Current action and preconditions to check: trajectory_clear

Your task: For each precondition in the list above, predict whether it will hold at this action.

Consider the current scene as observed from the mobile robot's camera, and analyze the predicted future states of all dynamic agents (e.g., people, animals, vehicles, or any moving entities) within the NEXT SECOND.

IMPORTANT: Only answer "very likely" if you are absolutely certain—based on strong, clear evidence—that a dynamic agent will violate the precondition in the predicted future state. Do NOT answer "very likely" for unlikely, ambiguous, or low-probability risks.

Ask yourself for each precondition: Is there a high probability, with clear and convincing evidence, that the predicted future states of any dynamic agent will interfere with the predicted future state of the currently executing action within the NEXT SECOND, causing that precondition to fail?

Assess the risk level based on these predictions. Use "likely" or "very likely" if motions create a clear risk of interference.

Use "neutral" or "improbable" if agents are nearby but their predicted paths are clearly diverging or non-conflicting.

Failure Risk Categories: "very improbable", "improbable", "neutral", "likely", "very likely"

Answer Format: Output ONLY the probability_of_failure value from these categories: "very improbable", "improbable", "neutral", "likely", "very likely"

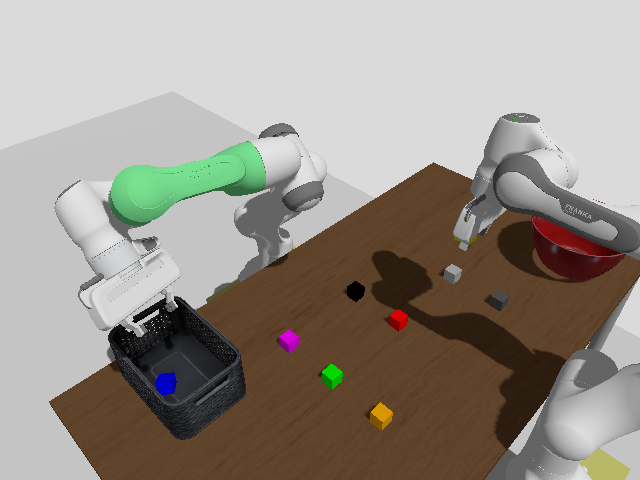

Answer: very improbable